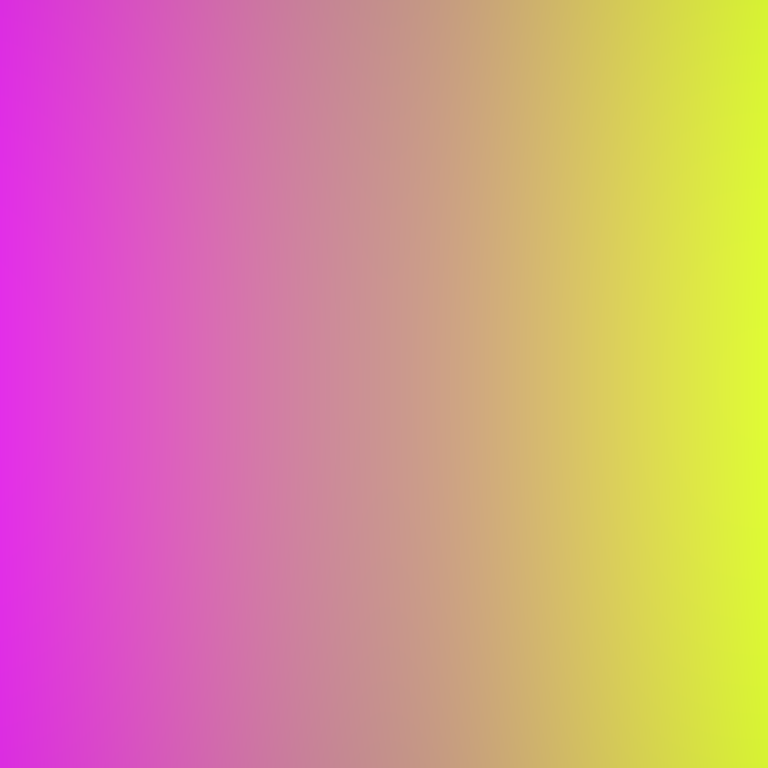
Abstract light effect, smooth gradient from vivid magenta to bright yellow, energetic atmosphere, soft glow, no room, no furniture, no objects.